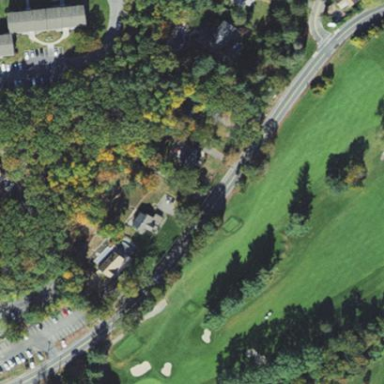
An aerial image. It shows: Golf fairway surrounded by grass.